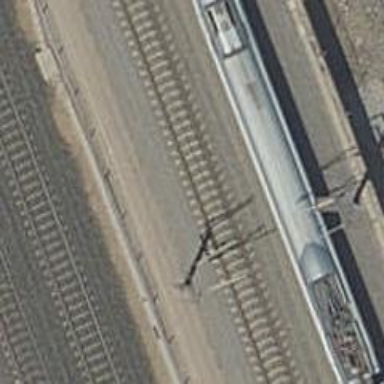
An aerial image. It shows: Railway with electrified contact lines.